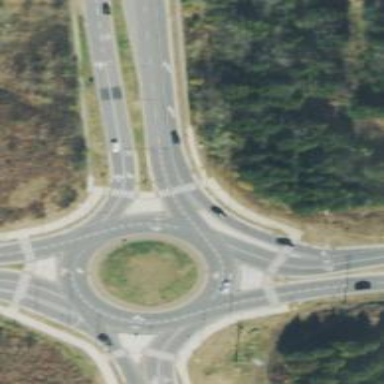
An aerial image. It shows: Secondary road leading to roundabout.